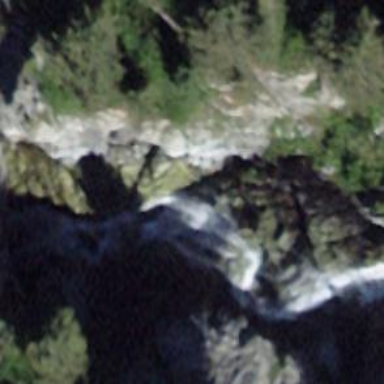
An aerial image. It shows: Beautiful waterfall in nature.